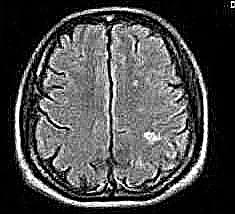
Label: notumor